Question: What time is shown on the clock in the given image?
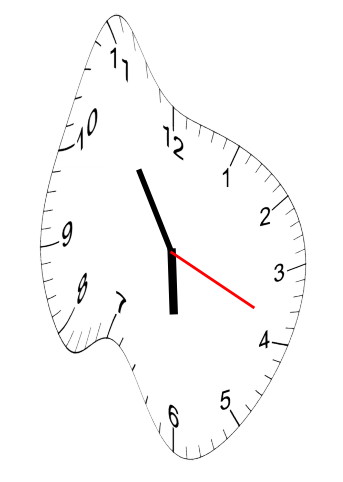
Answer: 05:54:19